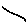
Label: line